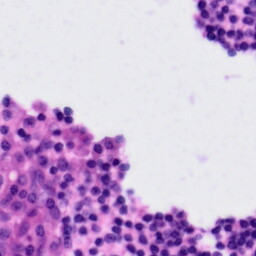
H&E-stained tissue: Tonsil